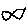
Label: fish